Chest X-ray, AP view. Patient: 20 years old, sex F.
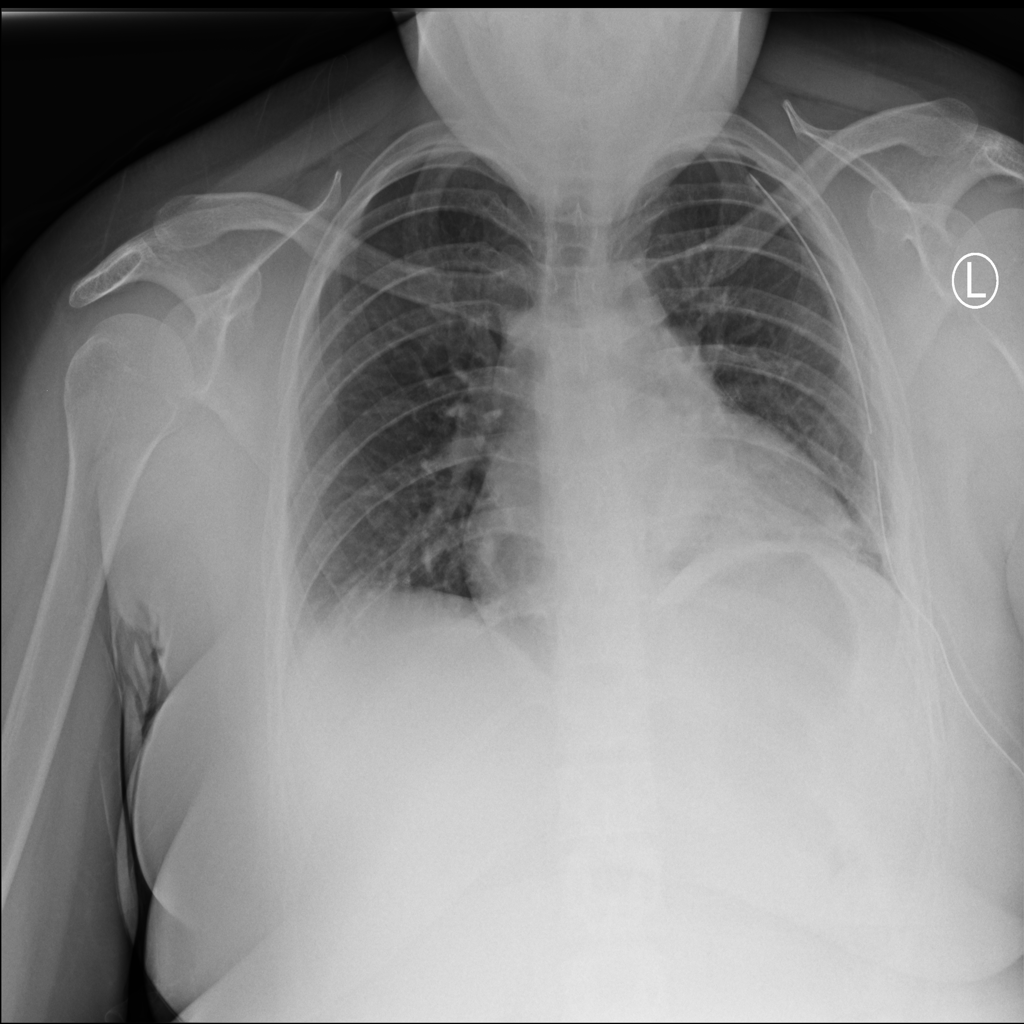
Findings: No Finding